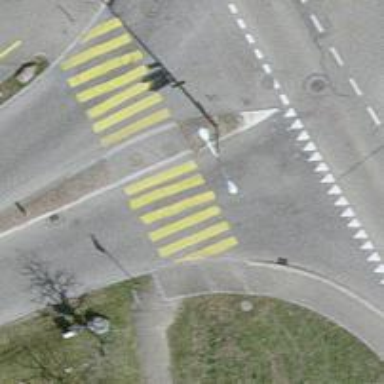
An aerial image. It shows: Zebra crossing with road island.